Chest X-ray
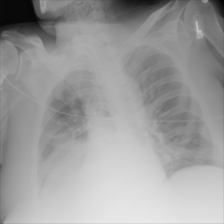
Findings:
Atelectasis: positive
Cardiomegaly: negative
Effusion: positive
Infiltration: positive
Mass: positive
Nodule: negative
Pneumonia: negative
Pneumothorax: negative
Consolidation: negative
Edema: negative
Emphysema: negative
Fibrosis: negative
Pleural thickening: negative
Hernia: negative